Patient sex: M
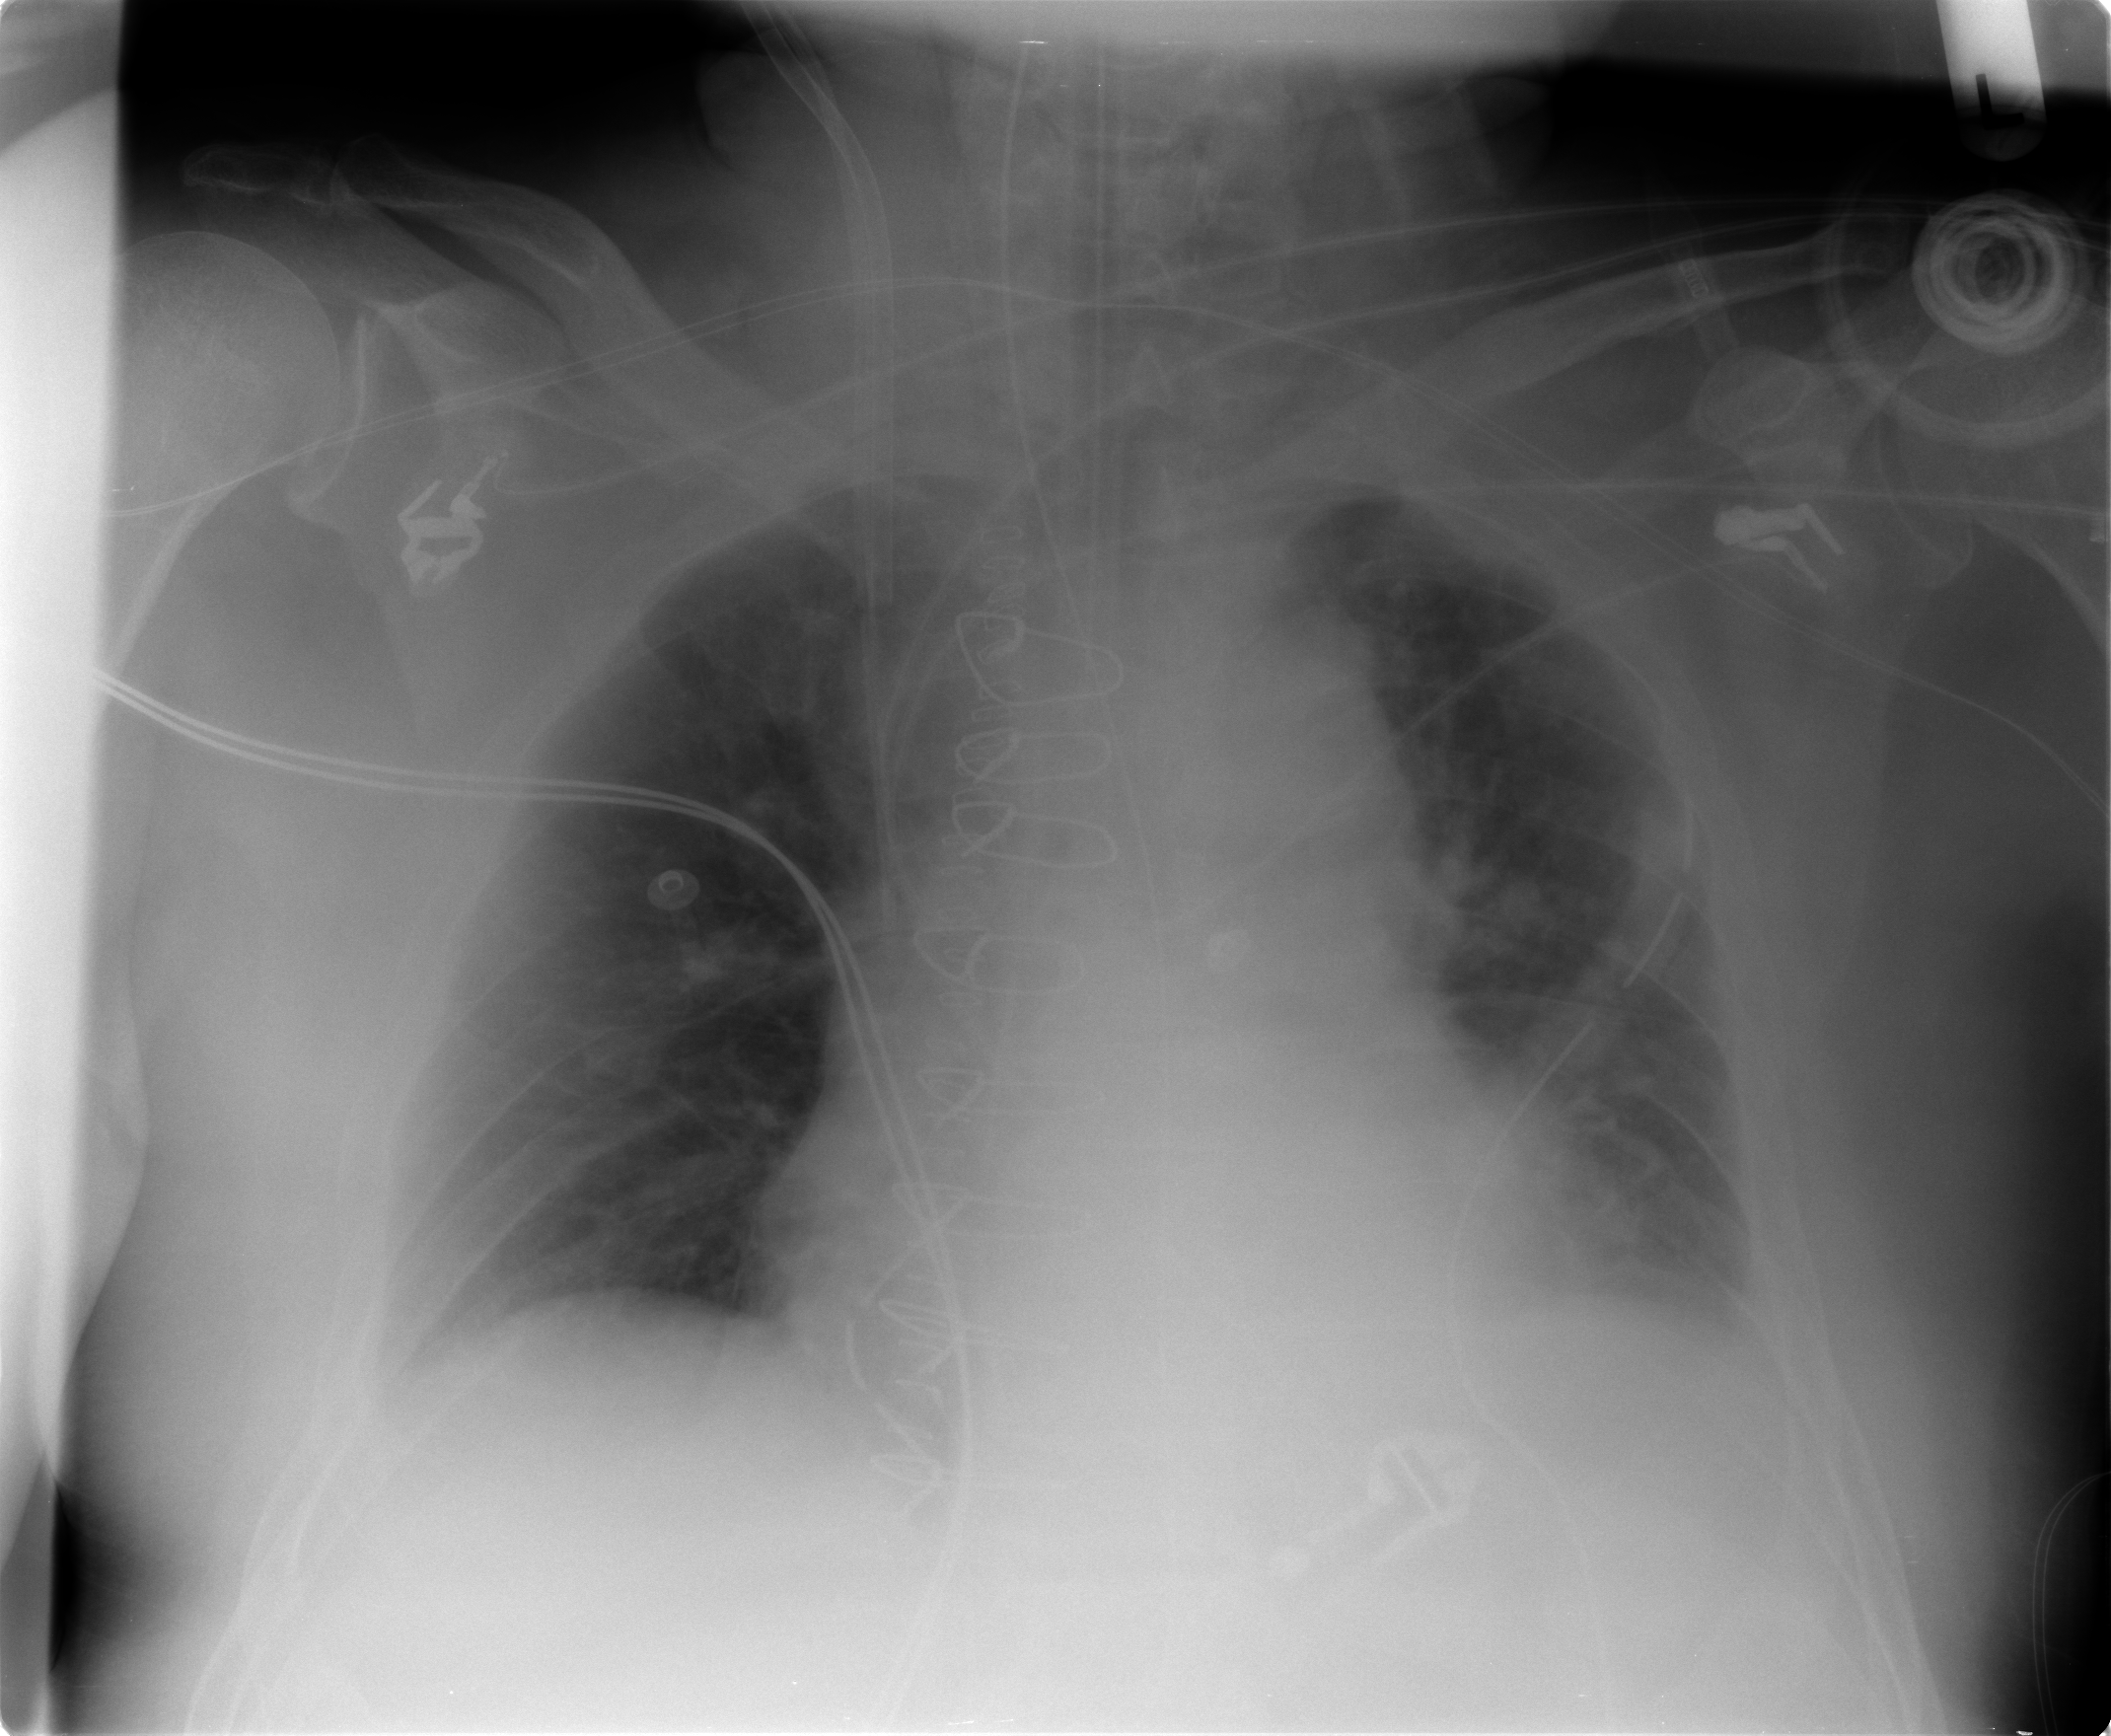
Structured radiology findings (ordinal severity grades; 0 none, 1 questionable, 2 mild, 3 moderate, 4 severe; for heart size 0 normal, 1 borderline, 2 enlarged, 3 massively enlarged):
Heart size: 0
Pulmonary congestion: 2
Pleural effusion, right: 0
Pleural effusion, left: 2
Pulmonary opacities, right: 0
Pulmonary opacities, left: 1
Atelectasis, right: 0
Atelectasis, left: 0